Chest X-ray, AP view. Patient: 58 years old, sex M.
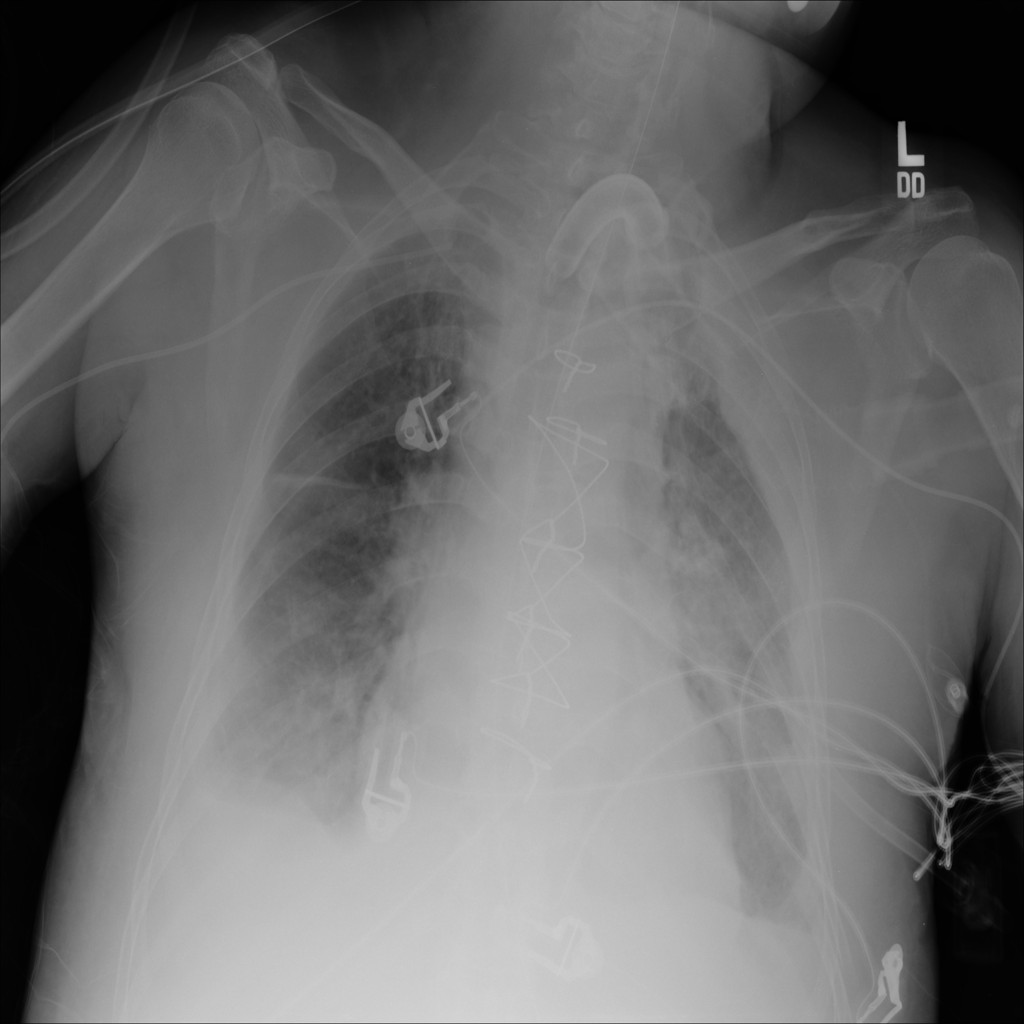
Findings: Effusion